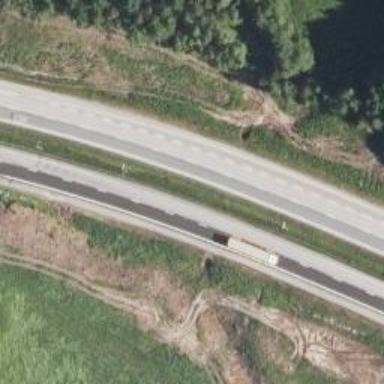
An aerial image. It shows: Asphalt motorway.